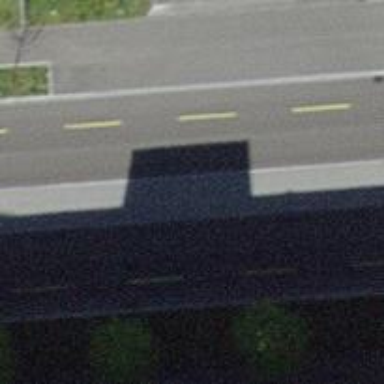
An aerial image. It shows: Tertiary road with asphalt surface and cycle lane.